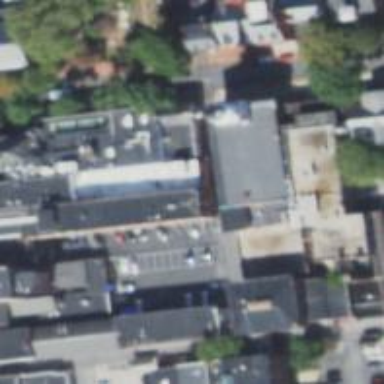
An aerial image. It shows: Alleyway designated as service road.